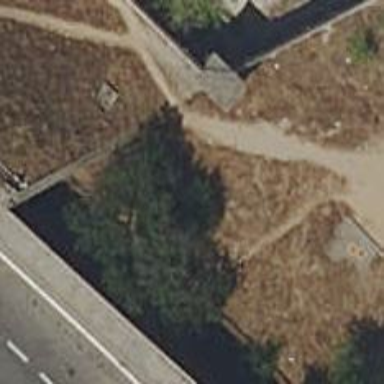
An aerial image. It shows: Dirt path.